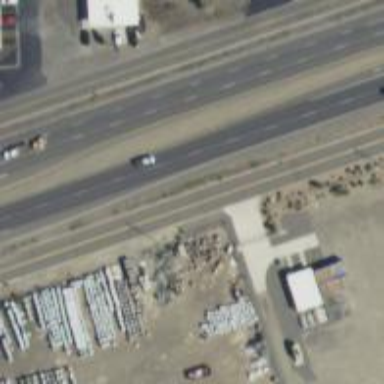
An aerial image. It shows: Asphalt road with grade 1 trunk. This expressway has smooth surface.